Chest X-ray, PA view. Patient: 68 years old, sex M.
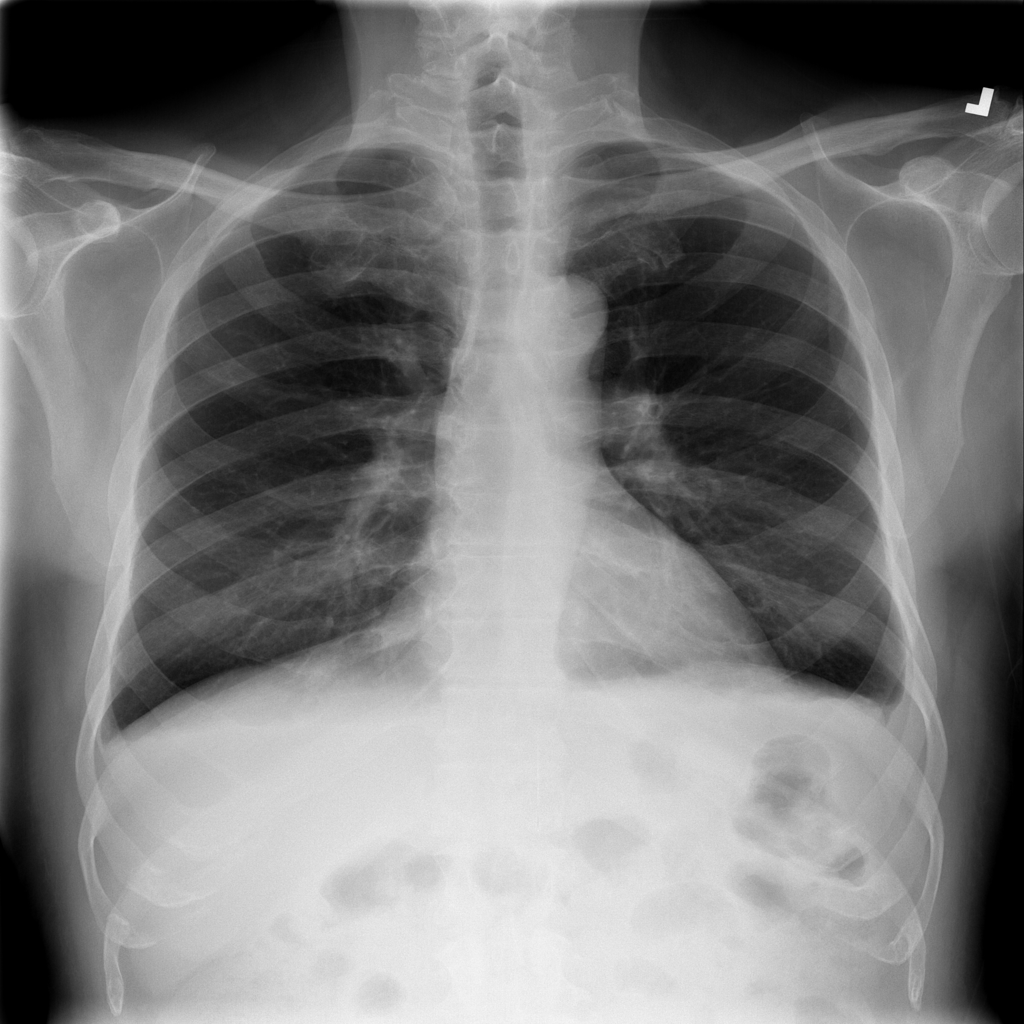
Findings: Effusion